Question: Is it possible to create layout like on that mockup?

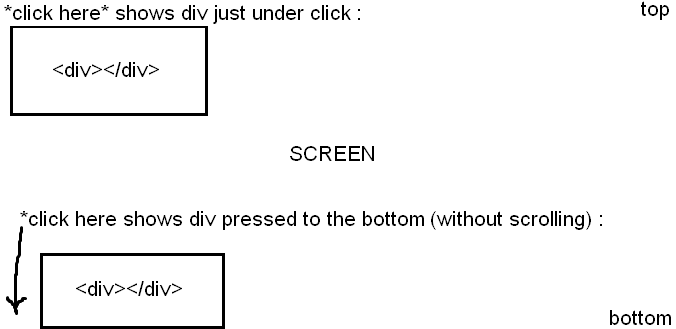
Answer: '''
<div class="layout">
<span id="click">Click me</span
<div id="mydiv"></div>
</div>
'''
'''
.layout {position:relative;height:200px}
#mydiv {width:100px; height:50px;bottom:0}
'''
'''
$("#click").click(function(){
$("#mydiv").css("position", "absolute");
});
'''